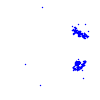
Particle: pion